Interaction volume radius: 10 \u00c5
Interaction volume height: 10 \u00c5
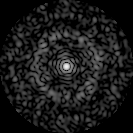
Disorder parameter: 0.8588